Question: What is the result of this measurement?
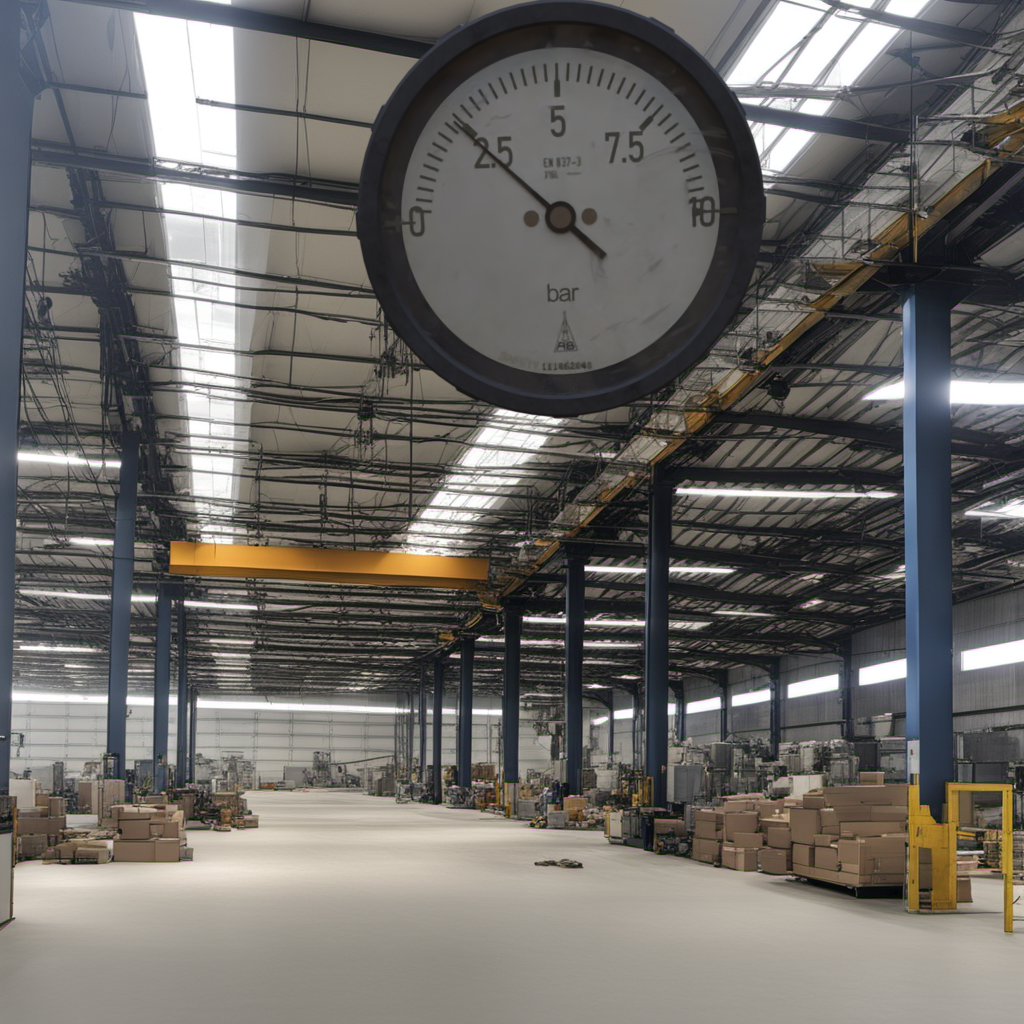
Answer: The result is 2.5
Question: What is the range of this measurement?
Answer: The range is from 0 to 10
Question: What is the minimum and maximum value range of the measurement in the image?
Answer: The minimum value is 0 and the maximum value is 10